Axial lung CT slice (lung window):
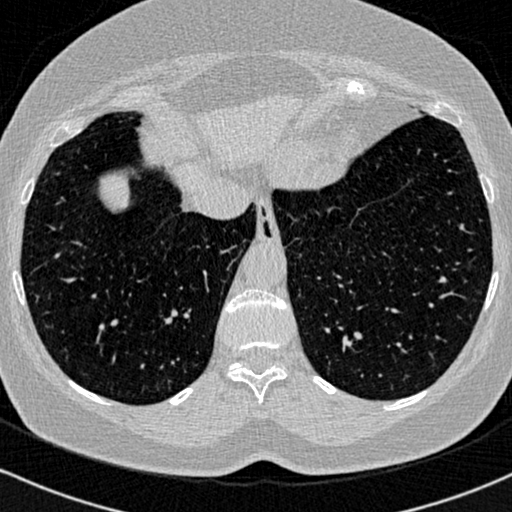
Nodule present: no